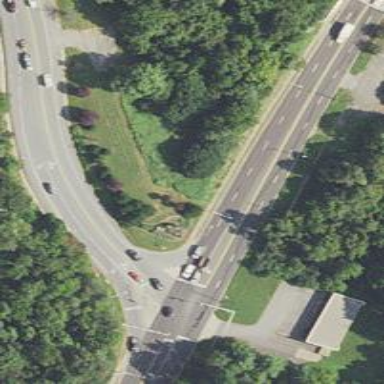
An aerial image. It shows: Trunk link highway.